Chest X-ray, AP view. Patient: 43 years old, sex M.
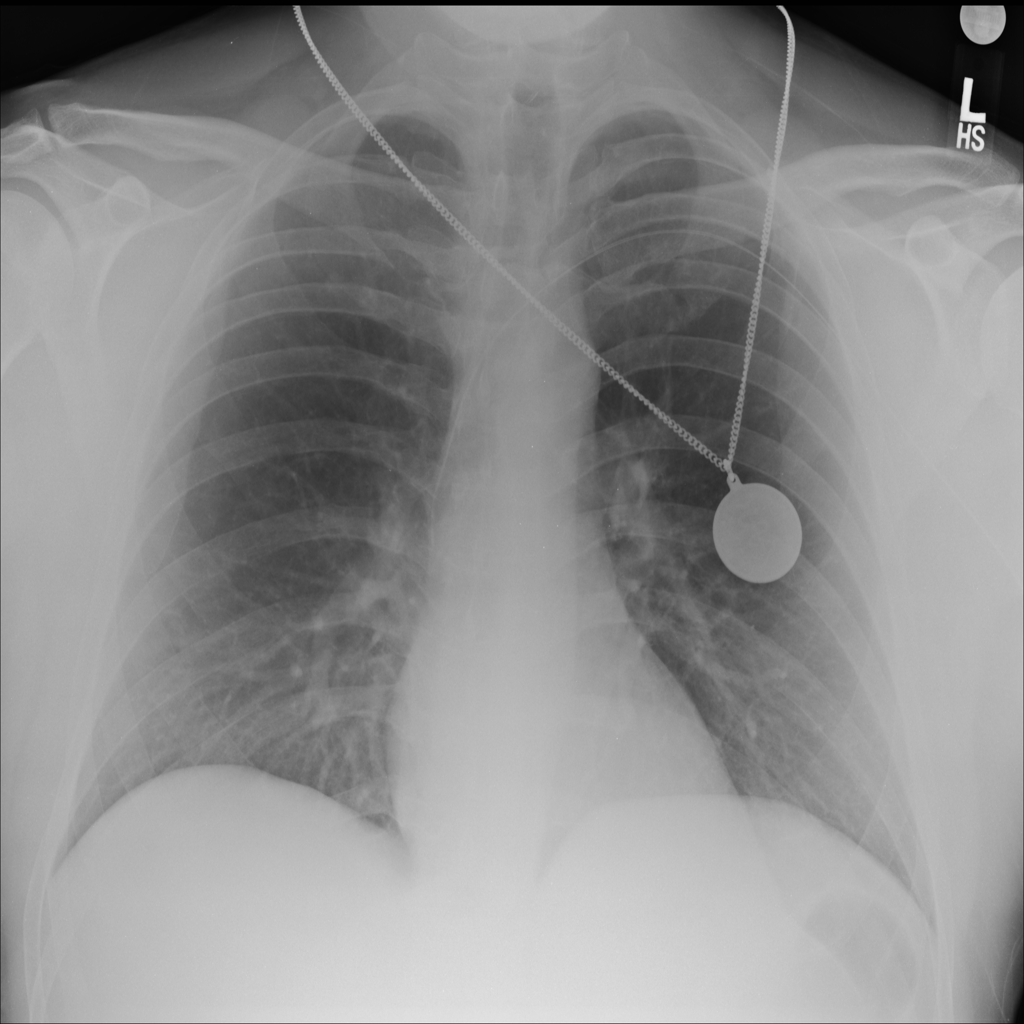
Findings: No Finding